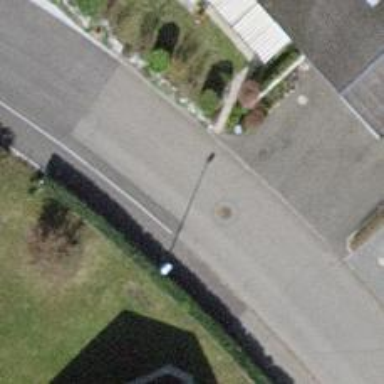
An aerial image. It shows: Residential road with asphalt surface and sidewalk on the left side.